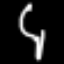
Label: fork